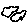
Label: cloud